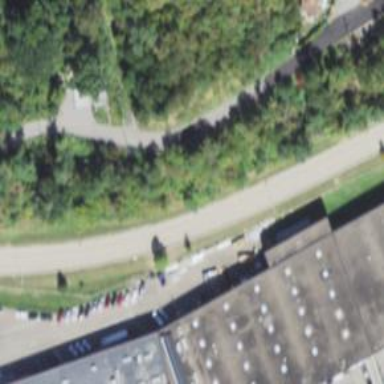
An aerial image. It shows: Abandoned railway next to busway.